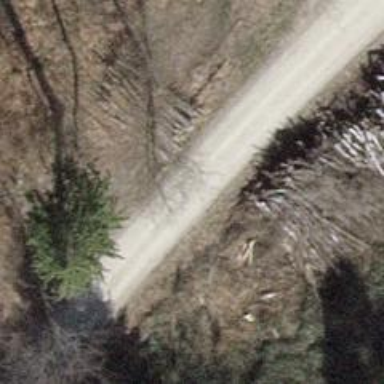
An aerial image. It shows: Gravel track with grade2 quality.